Field crop: maize
Growth stage: 2
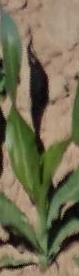
Species: maize